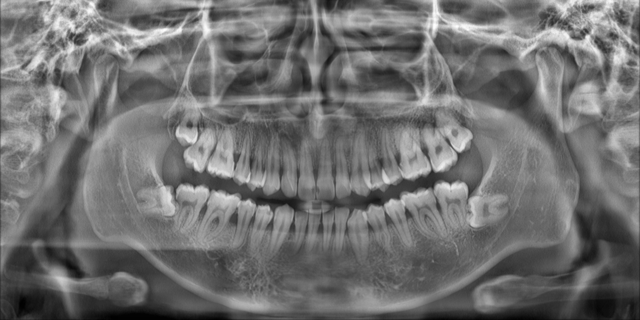
adult